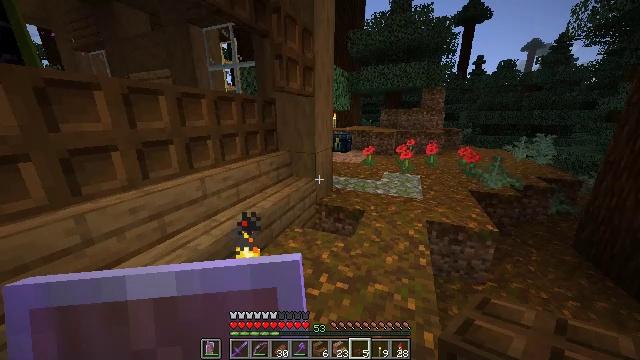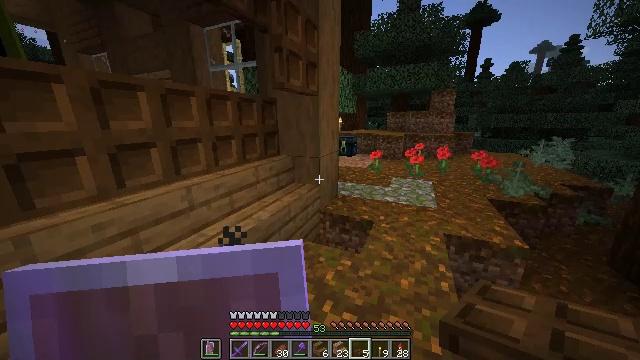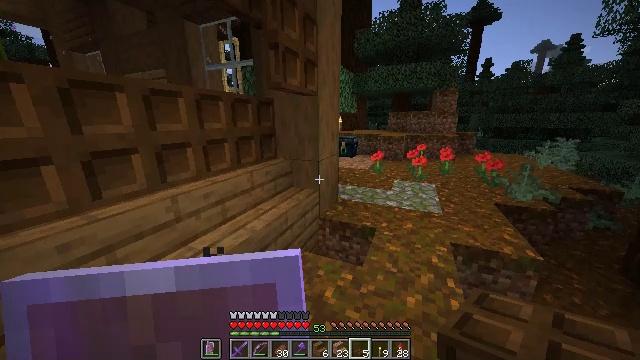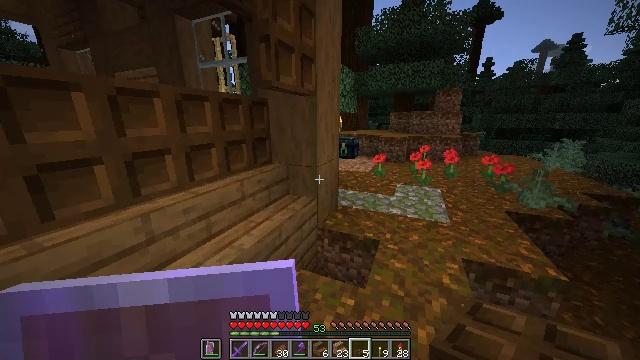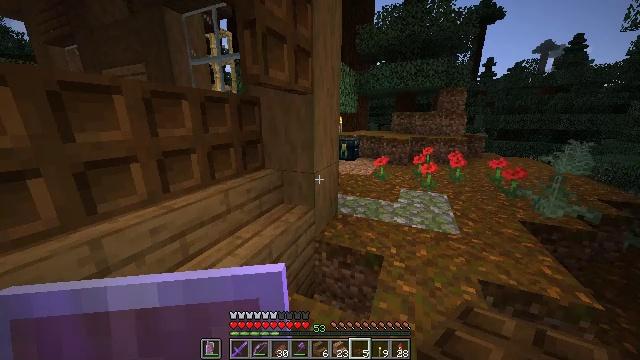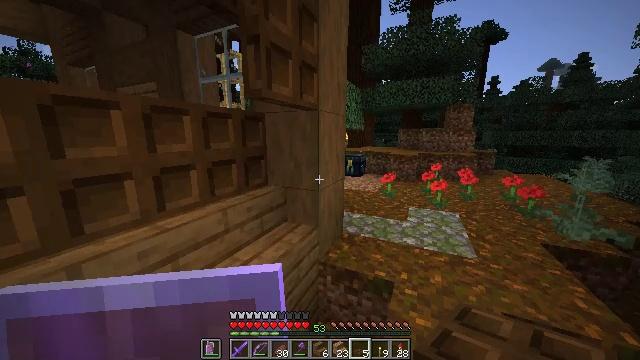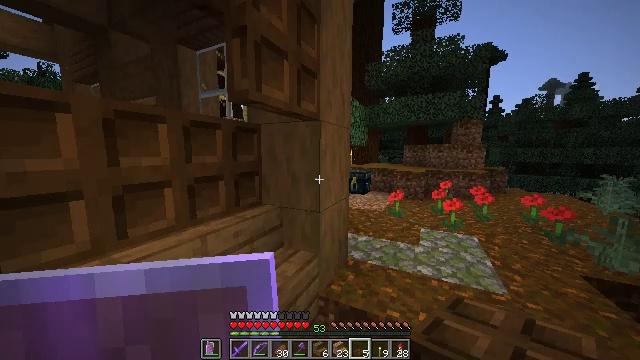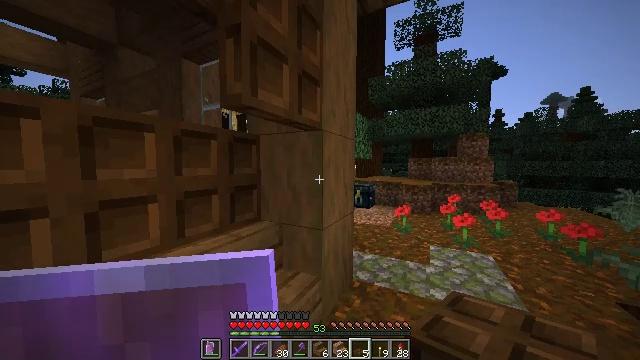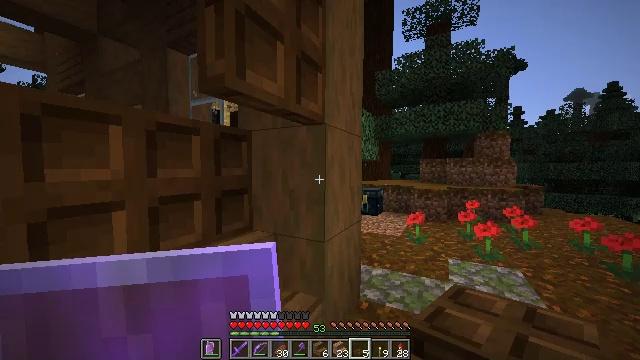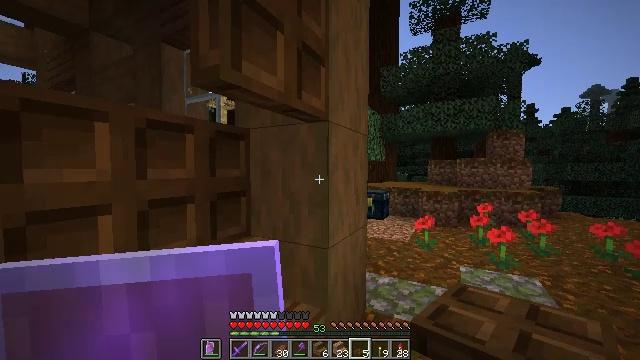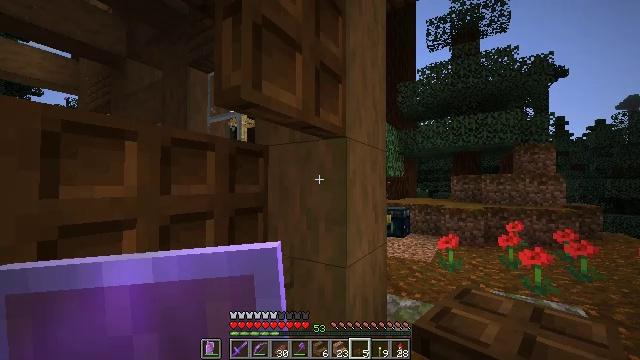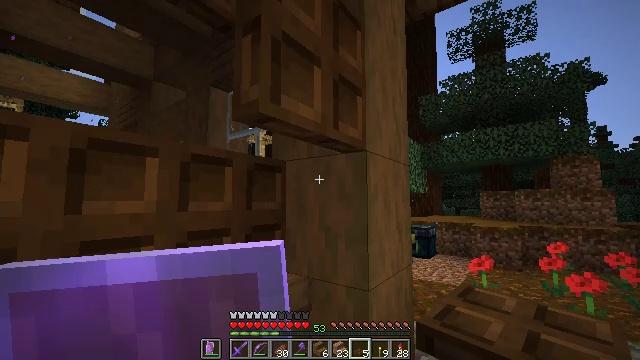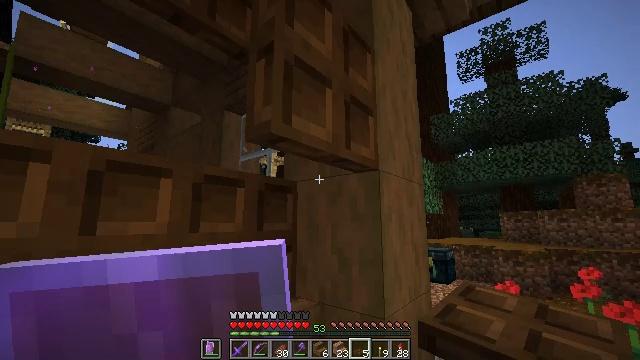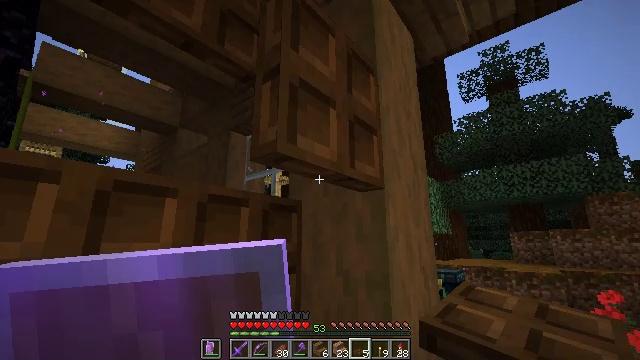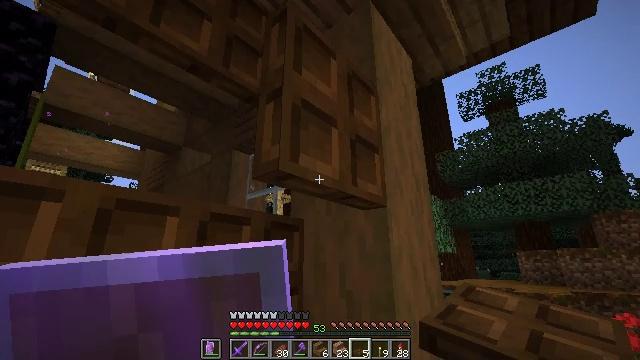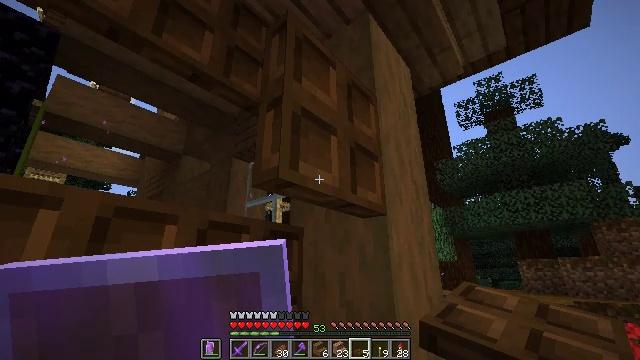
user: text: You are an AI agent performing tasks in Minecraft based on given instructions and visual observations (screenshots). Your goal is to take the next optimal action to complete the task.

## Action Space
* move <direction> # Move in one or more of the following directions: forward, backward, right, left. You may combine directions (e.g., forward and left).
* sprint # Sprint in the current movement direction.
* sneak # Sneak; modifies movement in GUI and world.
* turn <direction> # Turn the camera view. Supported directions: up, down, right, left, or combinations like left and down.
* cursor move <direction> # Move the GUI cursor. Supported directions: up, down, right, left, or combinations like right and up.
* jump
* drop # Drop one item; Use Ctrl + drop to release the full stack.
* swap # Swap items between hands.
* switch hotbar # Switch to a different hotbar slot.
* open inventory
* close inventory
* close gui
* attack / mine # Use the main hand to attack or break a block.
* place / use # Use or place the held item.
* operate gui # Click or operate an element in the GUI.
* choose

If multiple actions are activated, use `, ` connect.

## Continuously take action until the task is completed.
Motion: motion action
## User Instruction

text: Break the dark oak trapdoor to collect it.
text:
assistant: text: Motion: move forward, sprint, turn left
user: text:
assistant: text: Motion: move forward, sprint
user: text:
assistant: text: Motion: move forward, sprint
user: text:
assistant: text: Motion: move forward, sprint
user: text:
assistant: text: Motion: move forward, turn left and up
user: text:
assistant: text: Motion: move forward, turn left and up
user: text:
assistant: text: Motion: turn up
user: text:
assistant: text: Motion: no_op
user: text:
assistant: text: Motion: no_op
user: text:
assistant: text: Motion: turn left and up
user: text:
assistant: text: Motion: turn left and up
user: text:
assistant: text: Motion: turn left and up
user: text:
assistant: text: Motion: turn left and up
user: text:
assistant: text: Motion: turn up
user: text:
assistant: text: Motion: turn up
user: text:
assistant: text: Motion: turn right and up
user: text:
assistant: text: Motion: turn right and up
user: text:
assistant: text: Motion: no_op
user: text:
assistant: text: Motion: no_op
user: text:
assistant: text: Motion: no_op
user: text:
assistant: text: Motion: no_op
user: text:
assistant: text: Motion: turn right
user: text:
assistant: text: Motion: move left, turn right
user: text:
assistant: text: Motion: move left, turn right
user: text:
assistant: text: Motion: move left, turn right
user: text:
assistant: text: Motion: move left, turn right
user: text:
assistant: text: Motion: move left, turn right and down
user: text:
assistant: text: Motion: move left, turn right and down
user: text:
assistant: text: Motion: move left, turn right
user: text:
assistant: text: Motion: move left, turn right and down